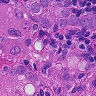
Metastatic tissue present: no